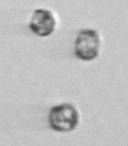
Label: Thalassiosira_sp_aff_mala